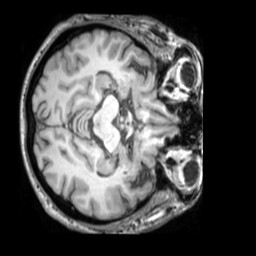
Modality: T1w
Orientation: axial
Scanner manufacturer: philips
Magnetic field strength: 3 T
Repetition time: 0.009906 s
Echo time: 0.004605 s